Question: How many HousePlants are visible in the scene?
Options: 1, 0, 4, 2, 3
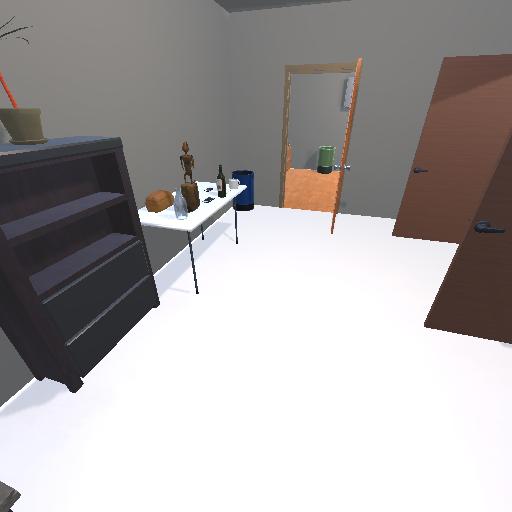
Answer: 1